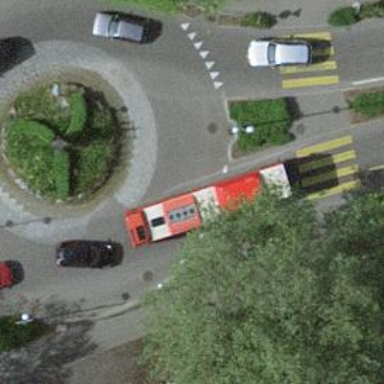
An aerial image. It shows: Secondary road with asphalt surface leading to roundabout.